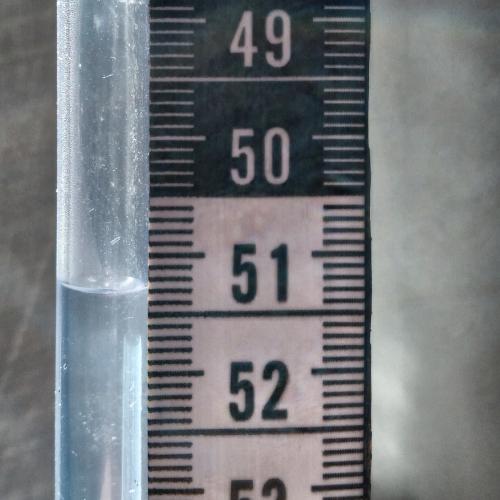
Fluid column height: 51.3 cm